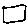
Label: square